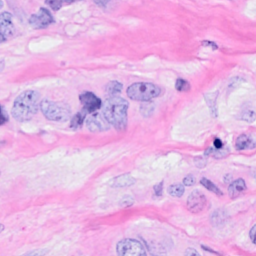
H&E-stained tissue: Breast